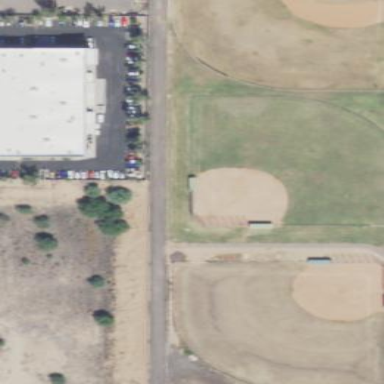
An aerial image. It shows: Baseball pitch for leisure land.